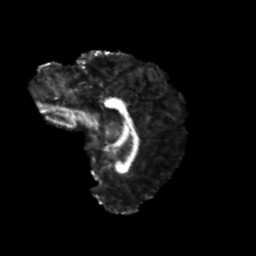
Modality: FA
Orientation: sagittal
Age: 22
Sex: female
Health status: healthy
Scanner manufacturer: philips
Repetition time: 7.393 s
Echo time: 0.08599 s